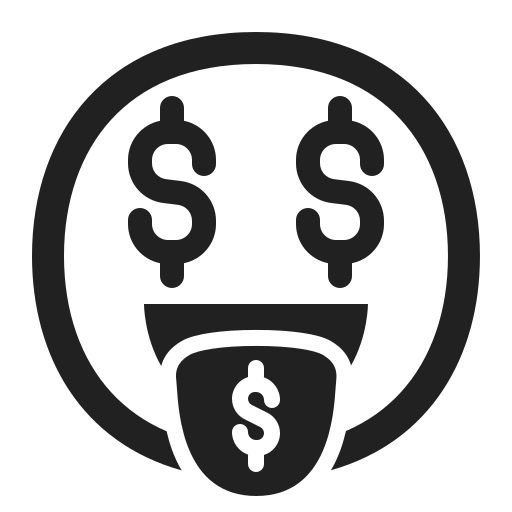
money mouth face high contrast